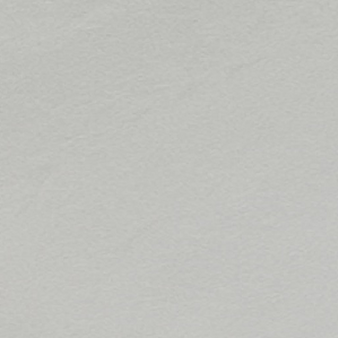
Label: other